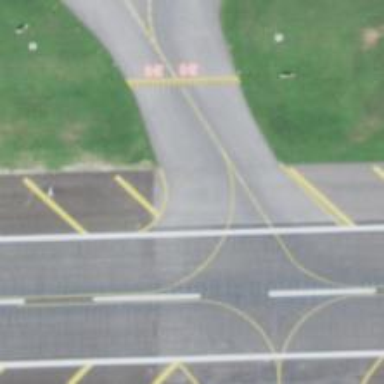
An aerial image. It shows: View of taxiway at the airport.